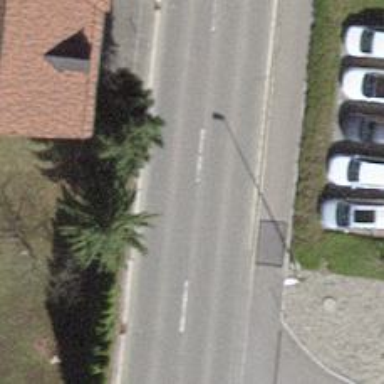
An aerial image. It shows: Secondary road with asphalt surface and sidewalk on the left.